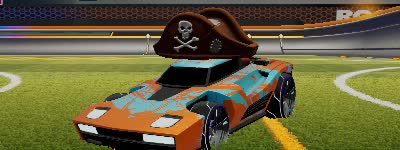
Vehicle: breakout